Aerial crown-view tile of a tropical tree (Barro Colorado Island, Panama), acquired 20240813:
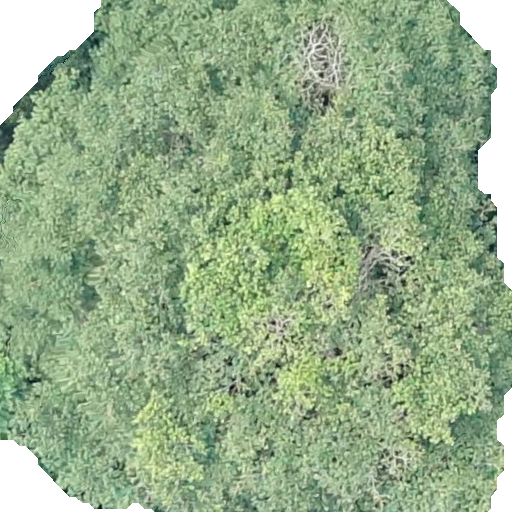
Species: Tachigali panamensis
GBIF accepted scientific name: Tachigali panamensis
Crown area: 417.479 m²